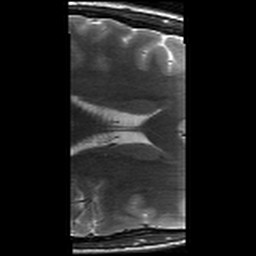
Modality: T2w
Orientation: axial
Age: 19
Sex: female
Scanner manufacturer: siemens
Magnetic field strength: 3 T
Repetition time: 8.02 s
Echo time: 0.08 s